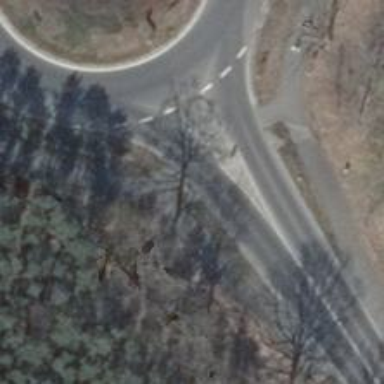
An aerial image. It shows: Road with "give way" sign.